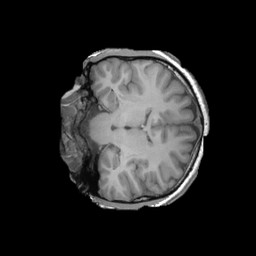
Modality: T1w
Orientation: coronal
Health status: ill
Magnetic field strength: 3 T